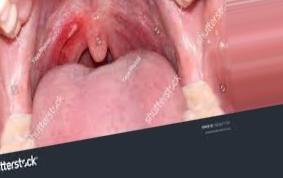
Condition: Mouth Ulcer